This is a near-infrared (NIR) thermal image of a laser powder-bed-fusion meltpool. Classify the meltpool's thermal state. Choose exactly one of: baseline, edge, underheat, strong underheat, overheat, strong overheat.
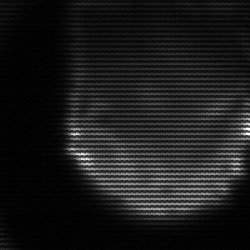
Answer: edge